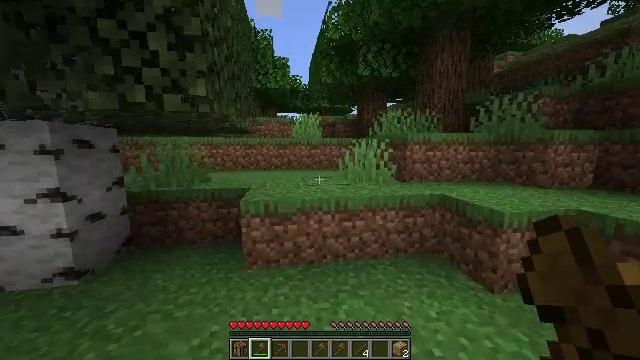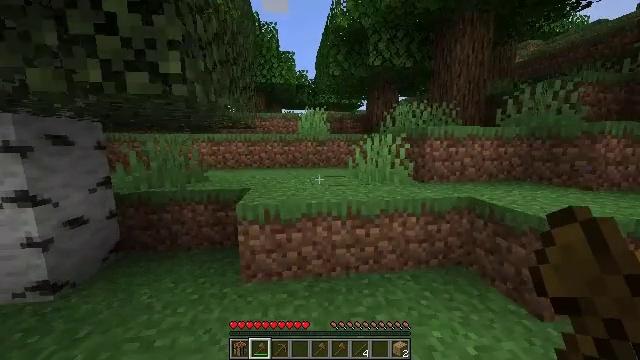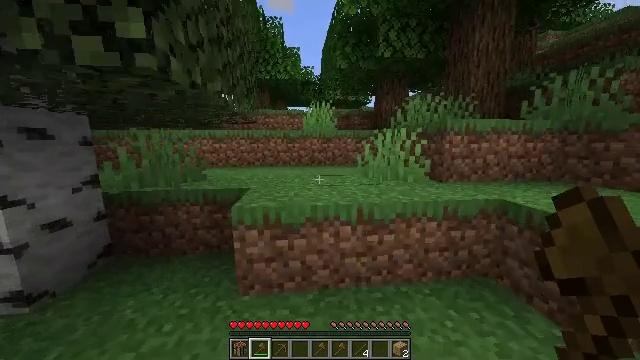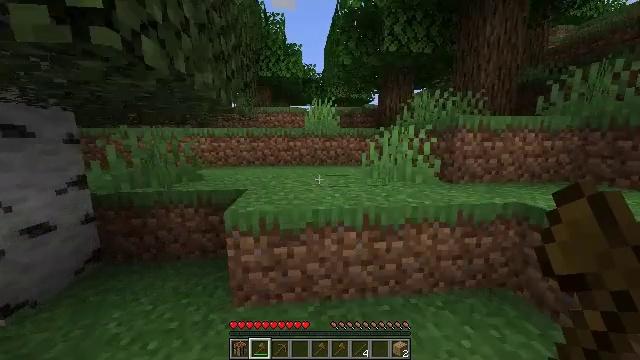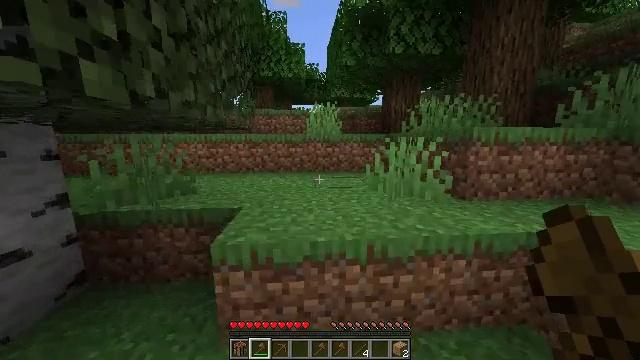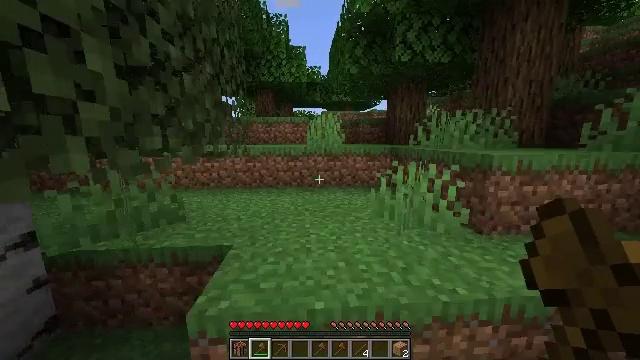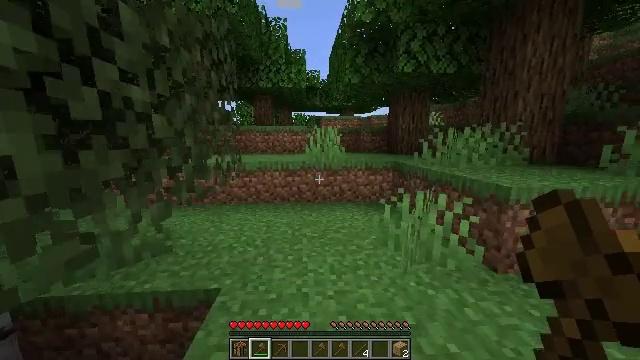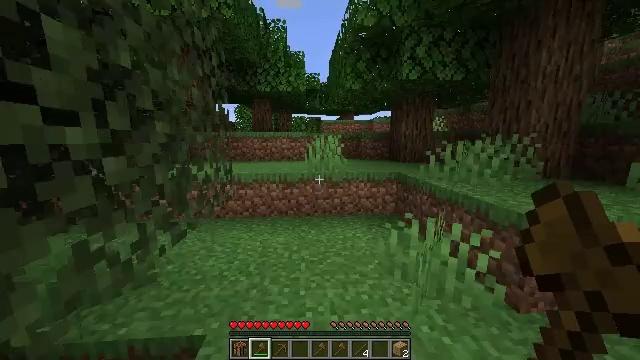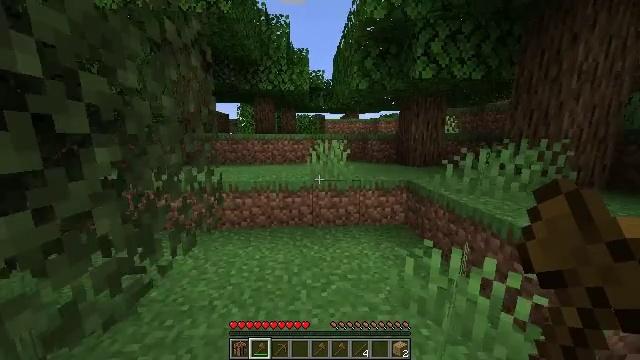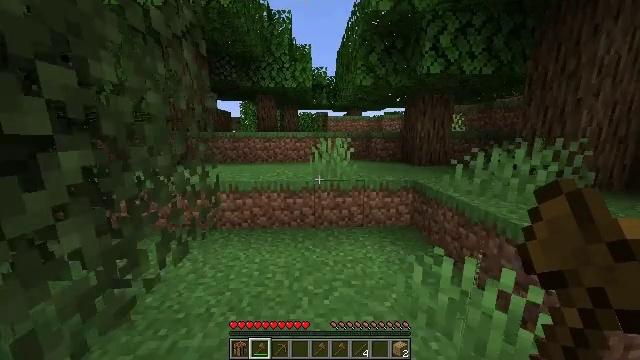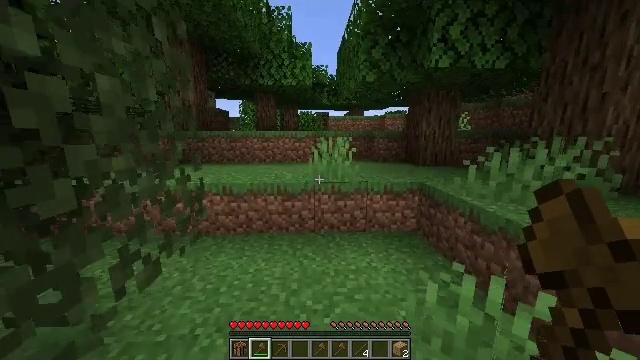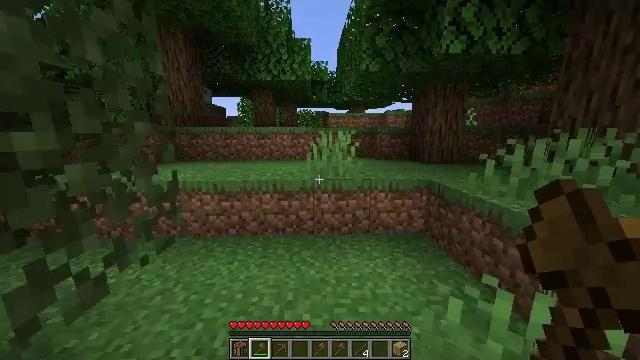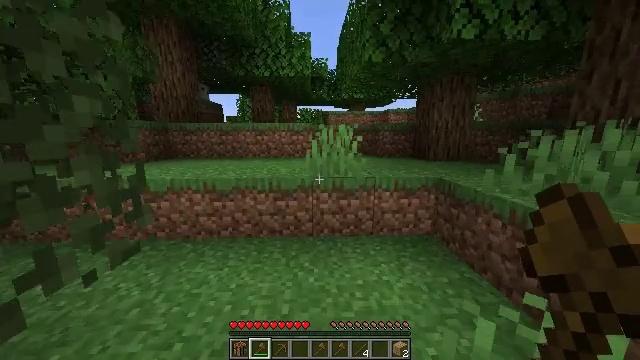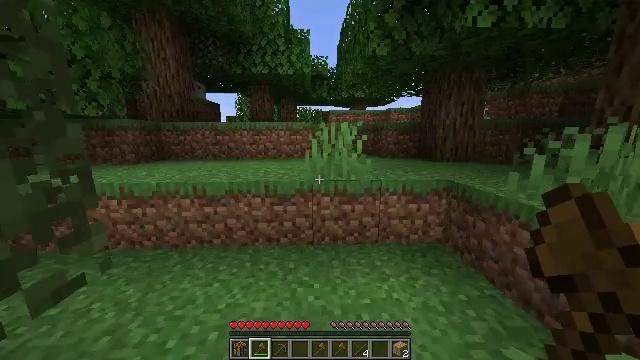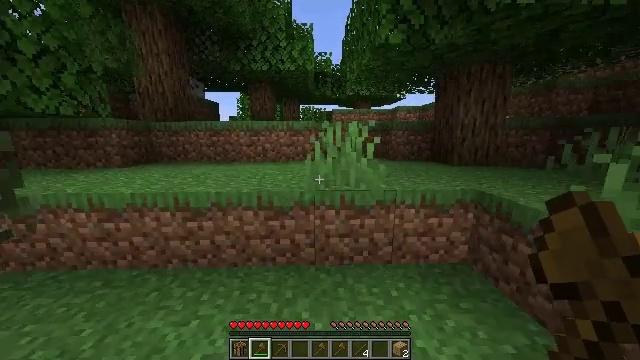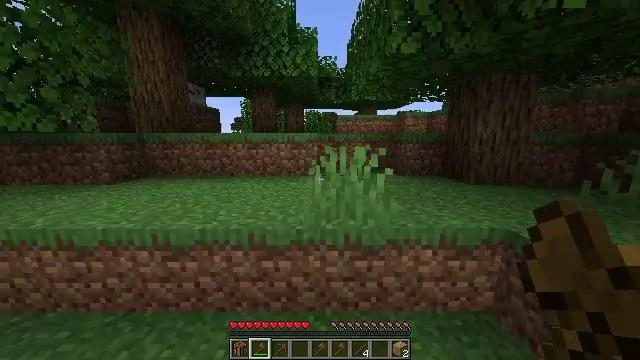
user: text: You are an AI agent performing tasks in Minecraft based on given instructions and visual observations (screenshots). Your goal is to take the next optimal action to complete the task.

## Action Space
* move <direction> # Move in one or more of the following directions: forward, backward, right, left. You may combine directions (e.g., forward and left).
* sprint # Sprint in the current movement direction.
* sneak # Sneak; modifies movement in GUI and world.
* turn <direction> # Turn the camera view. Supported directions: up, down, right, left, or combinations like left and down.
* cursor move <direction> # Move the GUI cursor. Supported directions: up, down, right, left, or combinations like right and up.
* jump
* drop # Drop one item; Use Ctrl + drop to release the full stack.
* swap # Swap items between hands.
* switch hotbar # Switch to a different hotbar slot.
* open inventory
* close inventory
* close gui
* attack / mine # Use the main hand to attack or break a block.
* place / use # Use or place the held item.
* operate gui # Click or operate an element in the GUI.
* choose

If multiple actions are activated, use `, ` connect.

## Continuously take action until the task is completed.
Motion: motion action
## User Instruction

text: Fish and kill the salmon.
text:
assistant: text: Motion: move forward, turn left
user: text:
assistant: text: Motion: move forward, turn left
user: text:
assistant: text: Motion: move forward
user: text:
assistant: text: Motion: move forward, jump
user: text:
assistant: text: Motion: move forward, jump
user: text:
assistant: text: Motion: move forward, jump
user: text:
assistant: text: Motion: move forward, jump
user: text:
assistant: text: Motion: move forward, turn left
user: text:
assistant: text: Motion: move forward
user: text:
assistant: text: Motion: move forward
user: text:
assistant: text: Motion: move forward
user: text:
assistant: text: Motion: move forward
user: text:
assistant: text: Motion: move forward
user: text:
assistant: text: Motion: move forward
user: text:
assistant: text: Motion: move forward, turn left, jump
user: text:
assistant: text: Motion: move forward, turn left, jump
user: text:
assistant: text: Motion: move forward, turn left, jump
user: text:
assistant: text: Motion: move forward, turn left, jump
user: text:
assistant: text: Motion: move forward, turn left
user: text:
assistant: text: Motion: move forward, turn left
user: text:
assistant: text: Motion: move forward, turn left
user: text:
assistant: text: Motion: move forward, turn left
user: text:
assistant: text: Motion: move forward, turn left, jump
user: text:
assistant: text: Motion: move forward, jump
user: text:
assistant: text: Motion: move forward, turn left, jump
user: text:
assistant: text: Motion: move forward, turn left, jump
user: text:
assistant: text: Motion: move forward, turn left, jump
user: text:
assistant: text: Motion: move forward
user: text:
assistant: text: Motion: move forward
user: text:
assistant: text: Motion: move forward